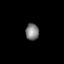
Tissue: lung
Cell type: Endothelial cells
Senescence score: 0.2281
Nuclear area (px): 216
Mean DAPI intensity: 128.273